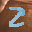
Label: 2